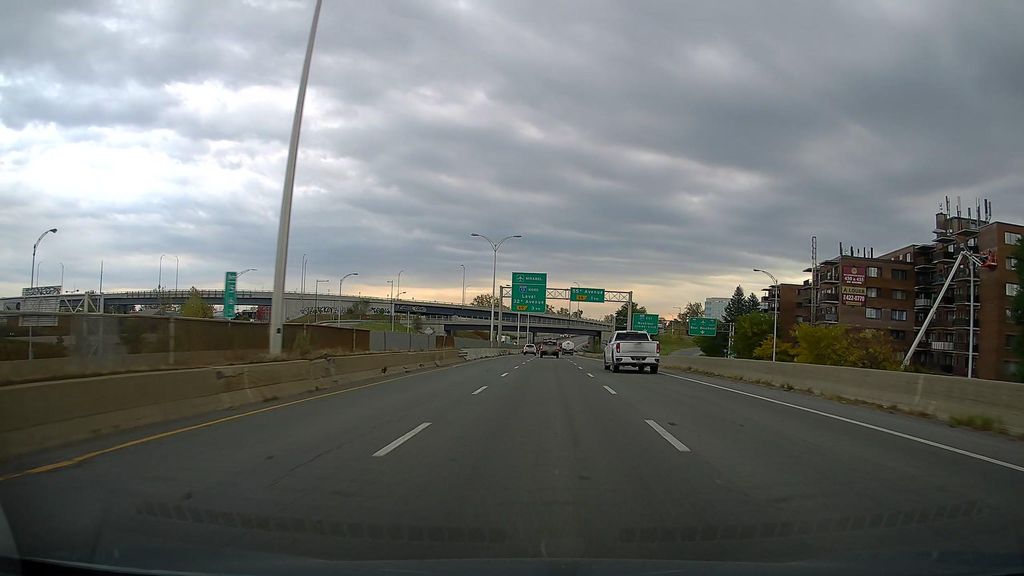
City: montreal